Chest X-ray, AP view. Patient: 39 years old, sex M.
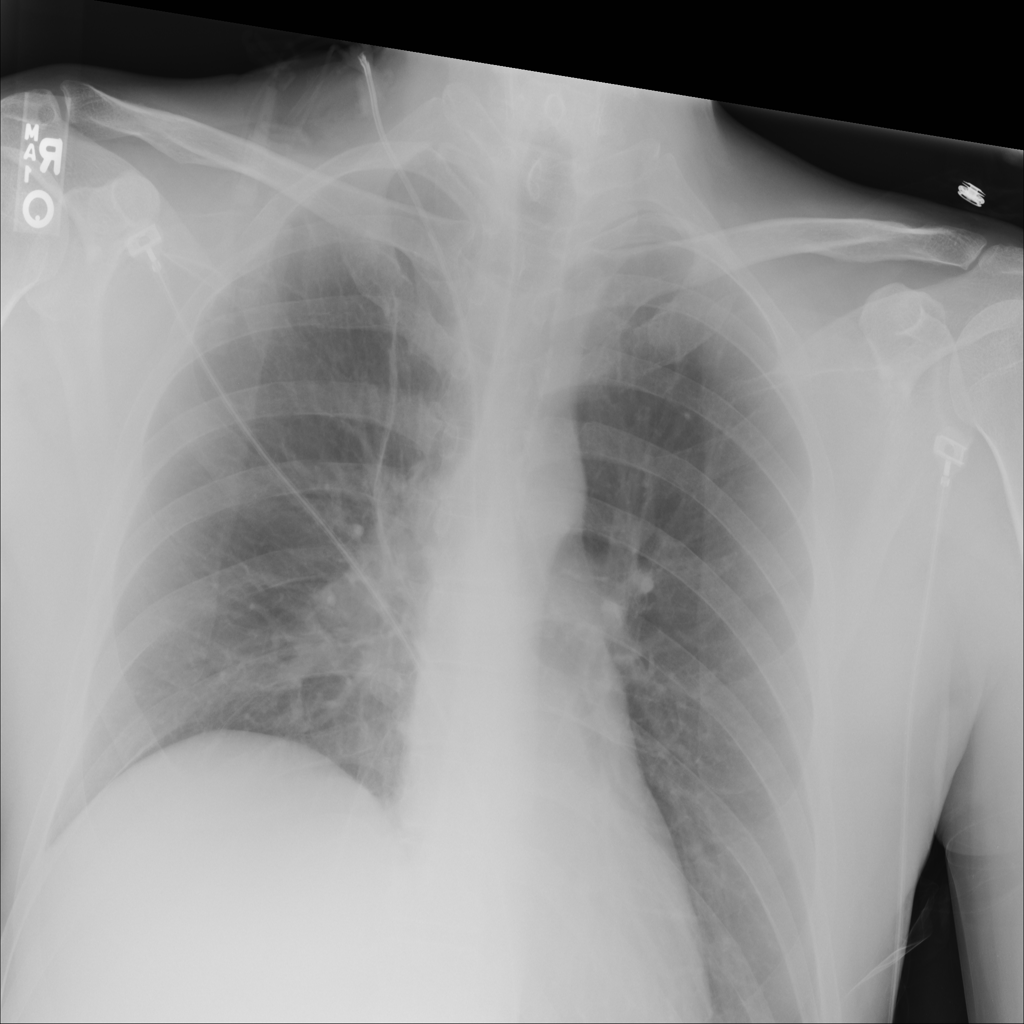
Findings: No Finding